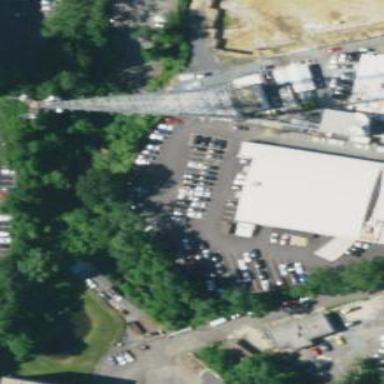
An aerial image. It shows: Building that houses car repair shop.